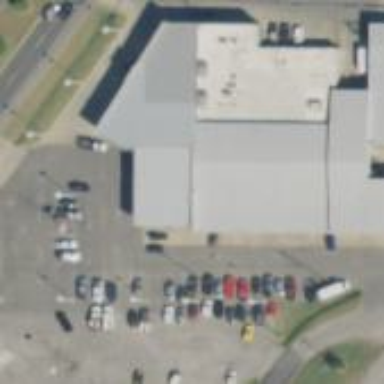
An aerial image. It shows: Car shop building.